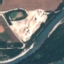
Land use / land cover class: River